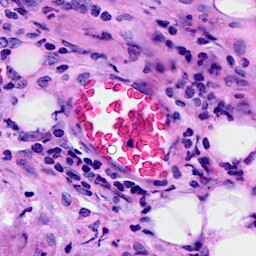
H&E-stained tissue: Breast